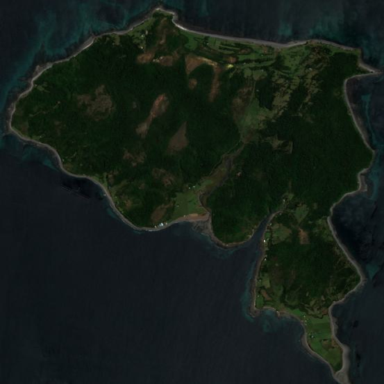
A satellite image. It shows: Island with natural coastline.